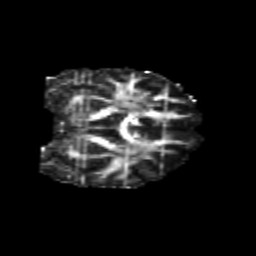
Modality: FA
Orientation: coronal
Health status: healthy
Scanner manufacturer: philips
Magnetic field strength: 3 T
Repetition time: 6.964 s
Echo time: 0.092 s